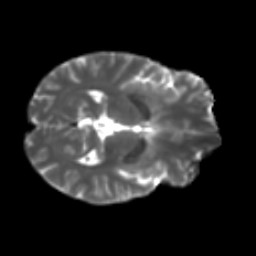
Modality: T2w
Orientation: axial
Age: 49
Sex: male
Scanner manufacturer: ge
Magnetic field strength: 3 T
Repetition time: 7.8 s
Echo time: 0.0607 s